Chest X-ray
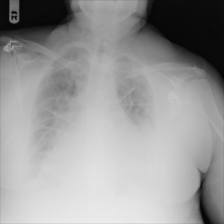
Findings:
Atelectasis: positive
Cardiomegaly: negative
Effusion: positive
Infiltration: positive
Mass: negative
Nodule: negative
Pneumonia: negative
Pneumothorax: negative
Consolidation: negative
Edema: negative
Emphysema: negative
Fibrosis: negative
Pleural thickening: negative
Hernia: negative